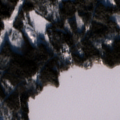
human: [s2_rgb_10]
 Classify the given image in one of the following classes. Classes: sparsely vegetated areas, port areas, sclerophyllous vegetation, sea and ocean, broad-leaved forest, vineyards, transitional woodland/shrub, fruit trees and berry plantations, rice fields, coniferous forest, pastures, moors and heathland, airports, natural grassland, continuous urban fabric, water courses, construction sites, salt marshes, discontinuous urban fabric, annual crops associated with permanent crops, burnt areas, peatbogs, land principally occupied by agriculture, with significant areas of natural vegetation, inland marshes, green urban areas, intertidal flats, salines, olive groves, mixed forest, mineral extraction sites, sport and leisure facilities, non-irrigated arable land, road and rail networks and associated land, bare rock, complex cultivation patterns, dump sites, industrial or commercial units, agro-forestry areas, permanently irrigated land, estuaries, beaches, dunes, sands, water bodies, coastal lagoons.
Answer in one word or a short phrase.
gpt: coniferous forest, mixed forest, transitional woodland/shrub, water bodies